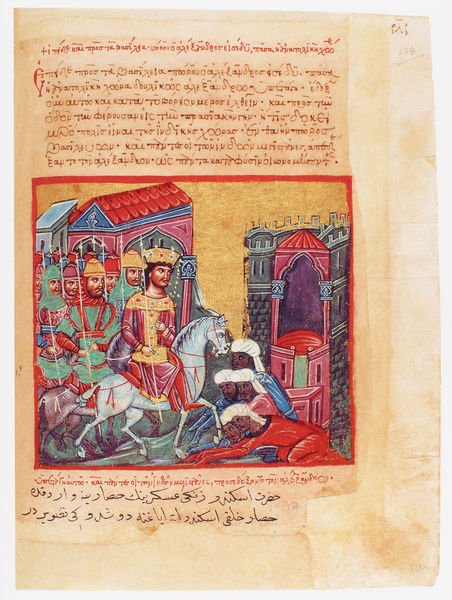
Titel: Der griechische Alexanderroman
Institution: Venedig, Hellenic Institute Codex Gr. 5
Schlagwörter: blau, gemälde, weiß, gelb, grün, stadt, bunt, grau, säule, säulen, dach, gebäude, haus, rot, schloss, alt, architektur, rahmen, bild, häuser, gold, adel, krone, rosa, pferd, pferde, reiter, reiten, schrift, bogen, venedig, lila, vergilbt, gefolge, könig, soldaten, thron, zinnen, buch, burg, orient, palast, torbogen, seite, text, uniform, buchstabe, ritter, armee, schimmel, sieg, helme, arabisch, krieger, empfang, lanzen, turban, sakral, handschrift, araber, zeile, latein, buchmalerei, alexander, kreuzfahrer, turnban, osmanien, normanen, alexanderroman, knig, unterwefen